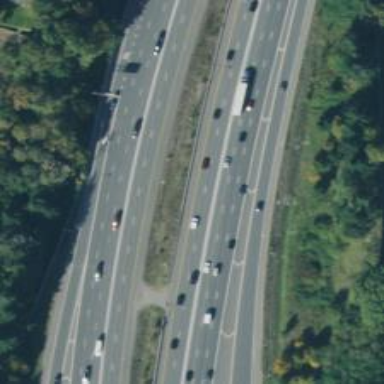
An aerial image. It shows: Motorway.